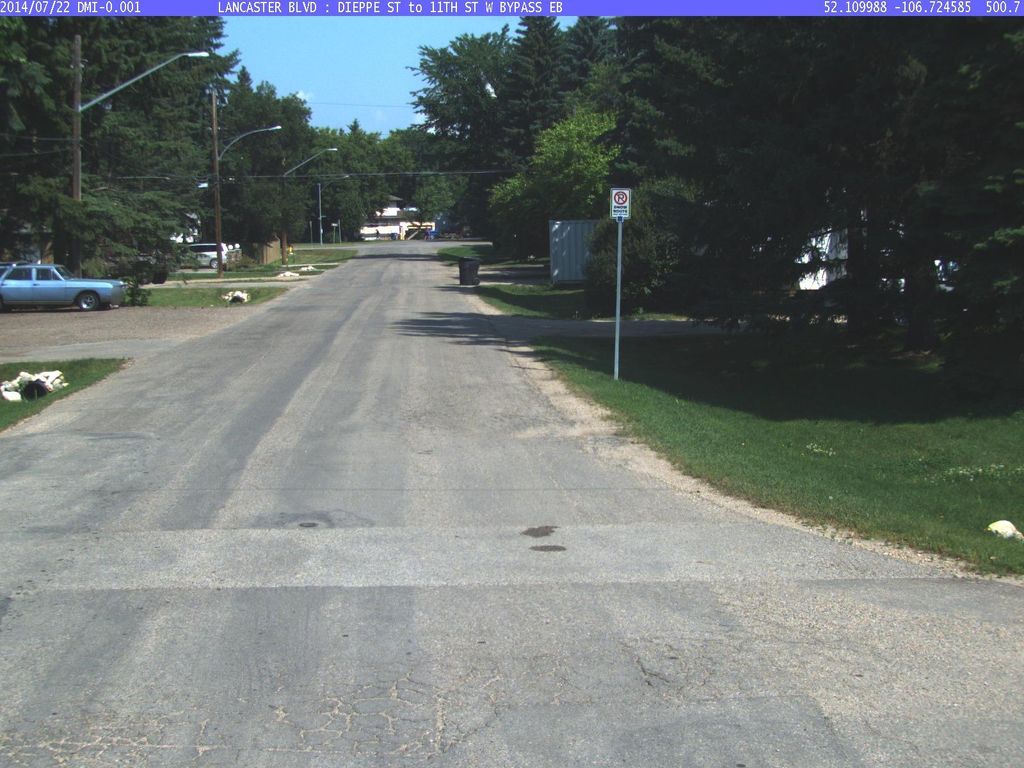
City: saskatoon